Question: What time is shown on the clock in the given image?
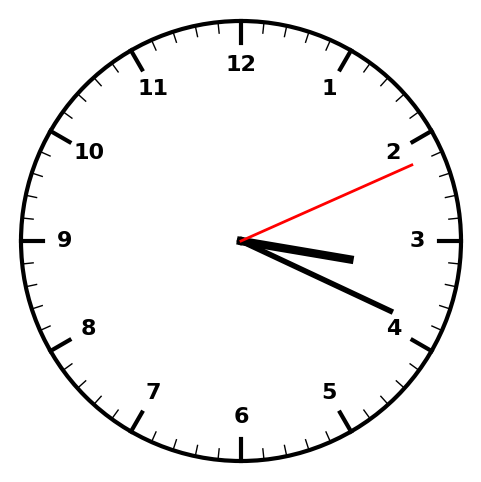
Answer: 03:19:11